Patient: sex M, age 47
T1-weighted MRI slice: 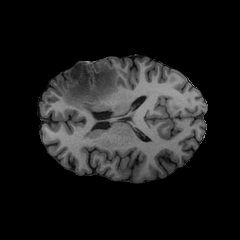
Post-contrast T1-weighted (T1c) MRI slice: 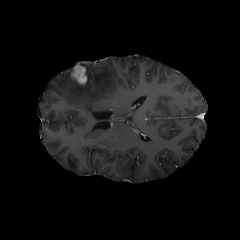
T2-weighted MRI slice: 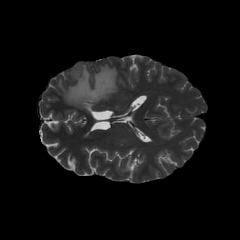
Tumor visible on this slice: yes
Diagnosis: Glioblastoma, IDH-wildtype
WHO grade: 4